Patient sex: M
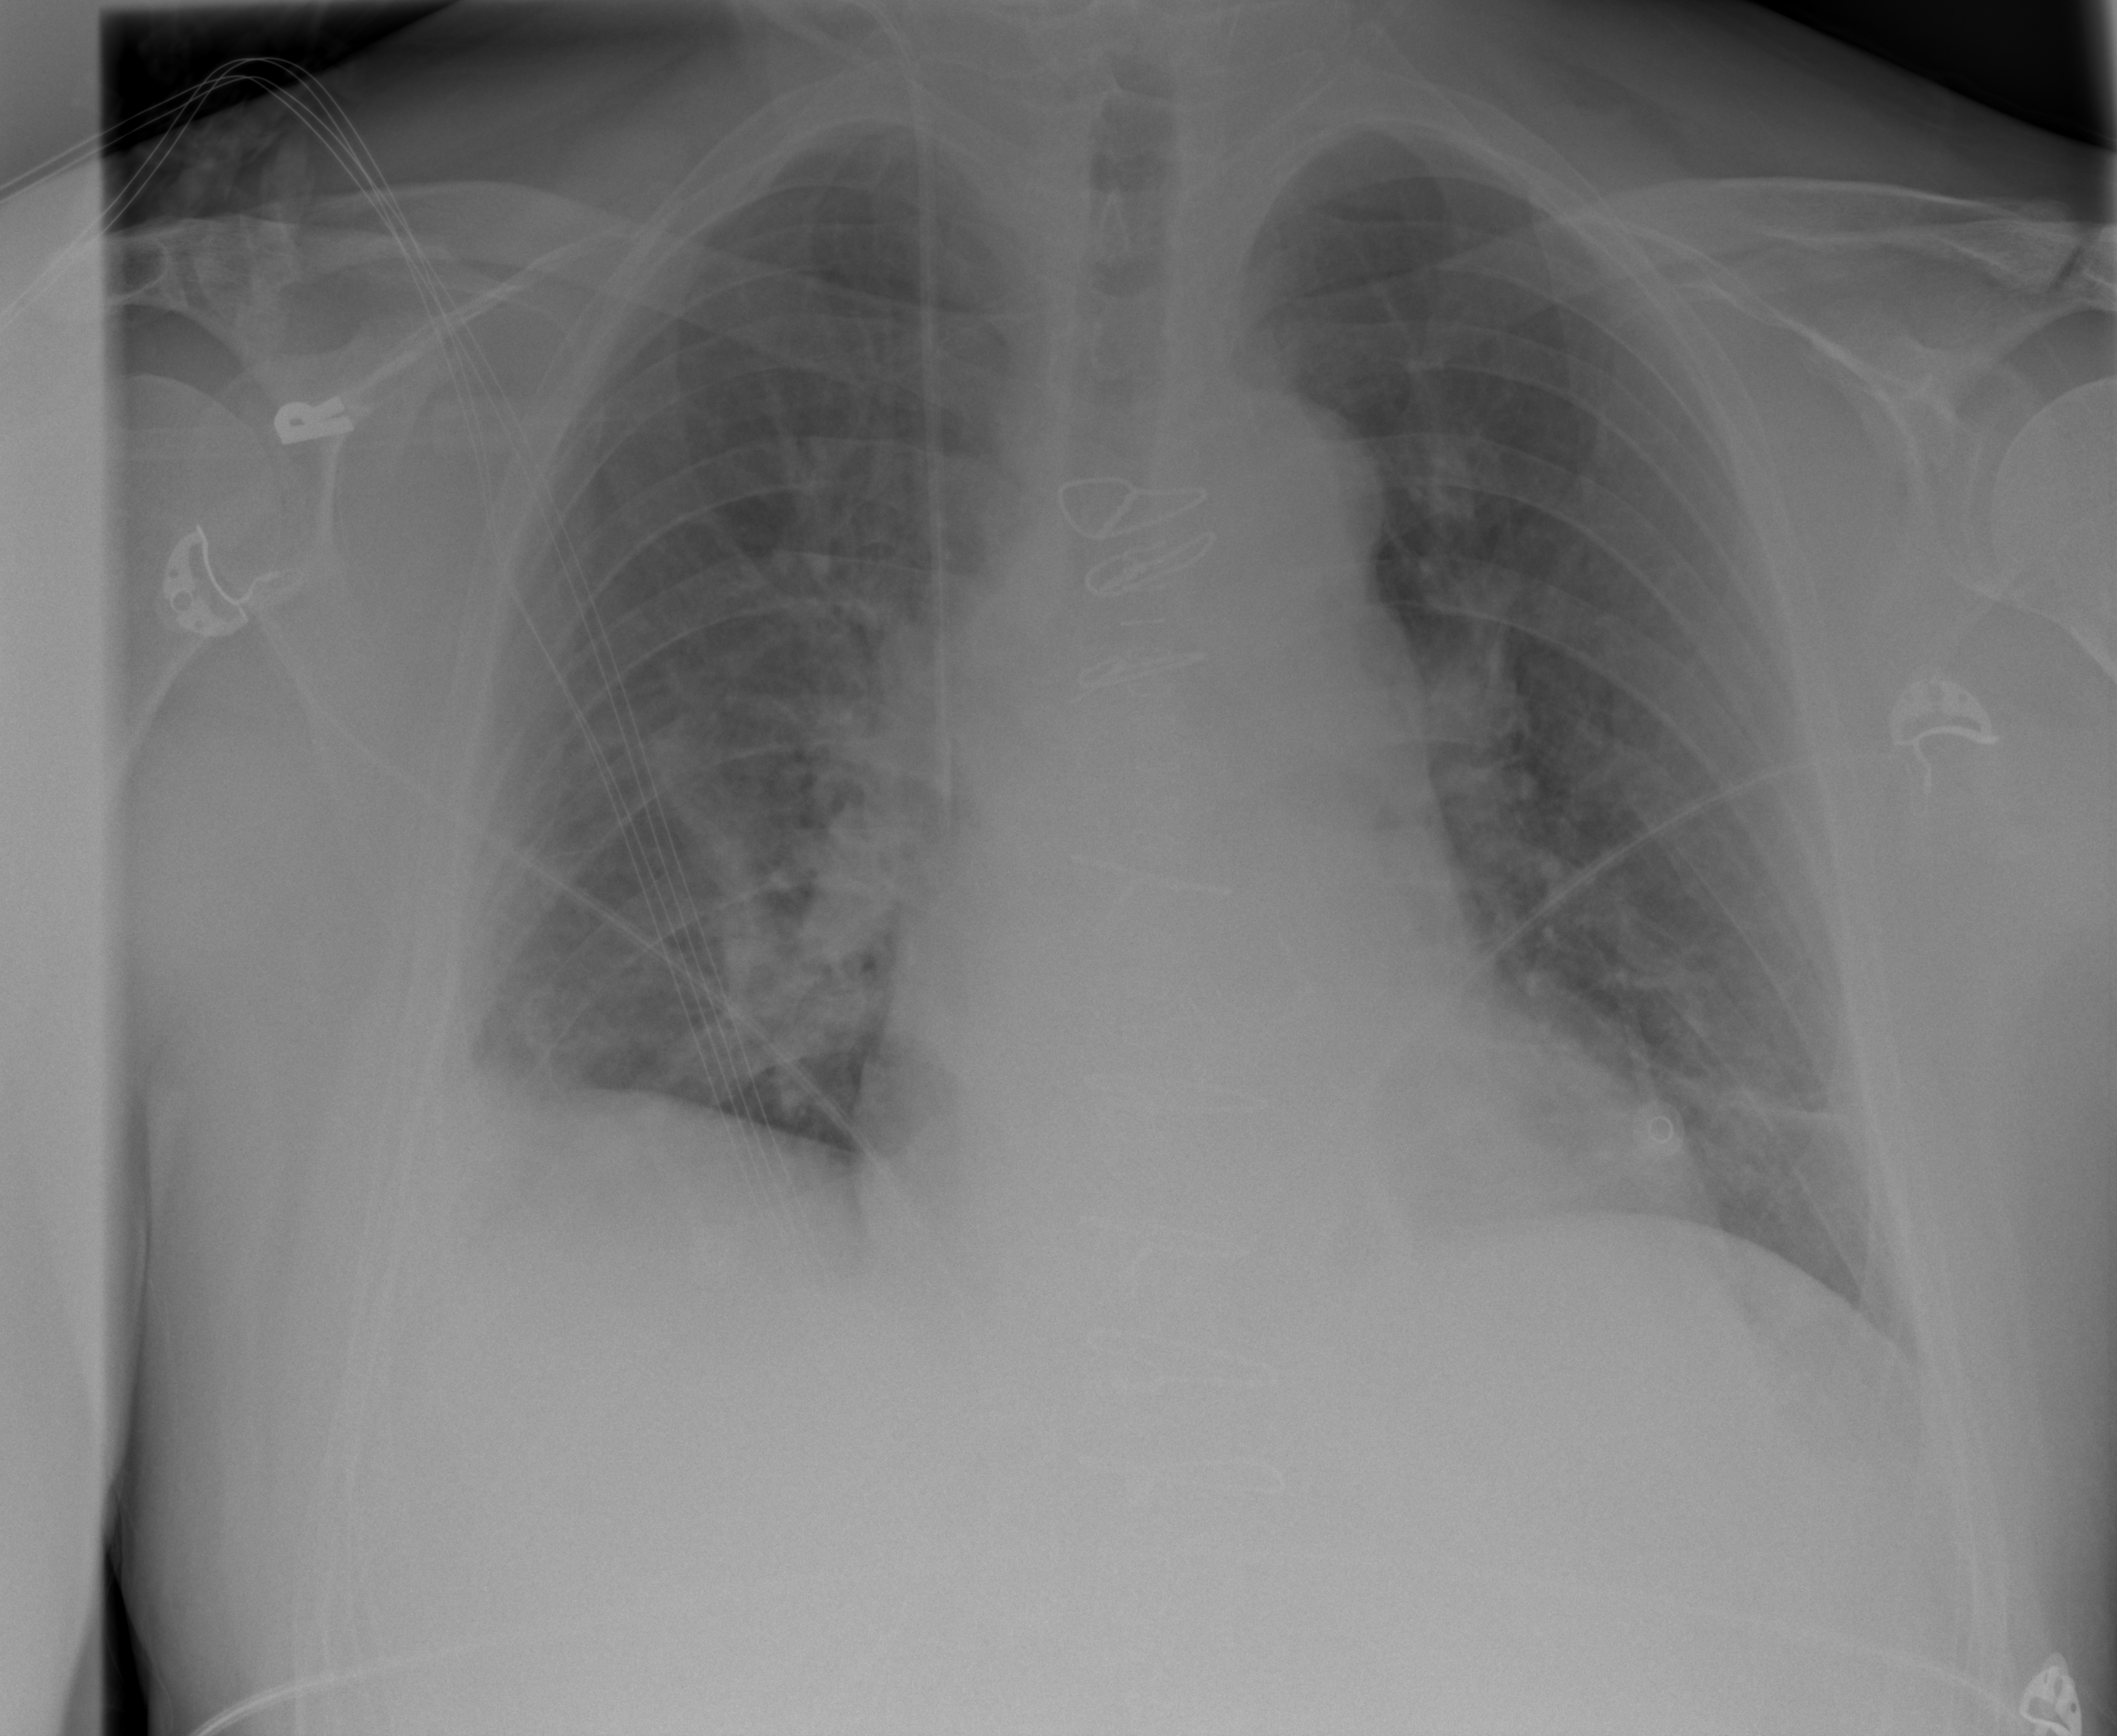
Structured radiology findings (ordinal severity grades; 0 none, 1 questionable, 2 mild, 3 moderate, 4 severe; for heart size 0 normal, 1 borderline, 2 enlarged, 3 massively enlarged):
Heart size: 2
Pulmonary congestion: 2
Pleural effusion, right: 2
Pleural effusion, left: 0
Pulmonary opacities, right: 2
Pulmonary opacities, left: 2
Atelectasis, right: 2
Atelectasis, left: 2